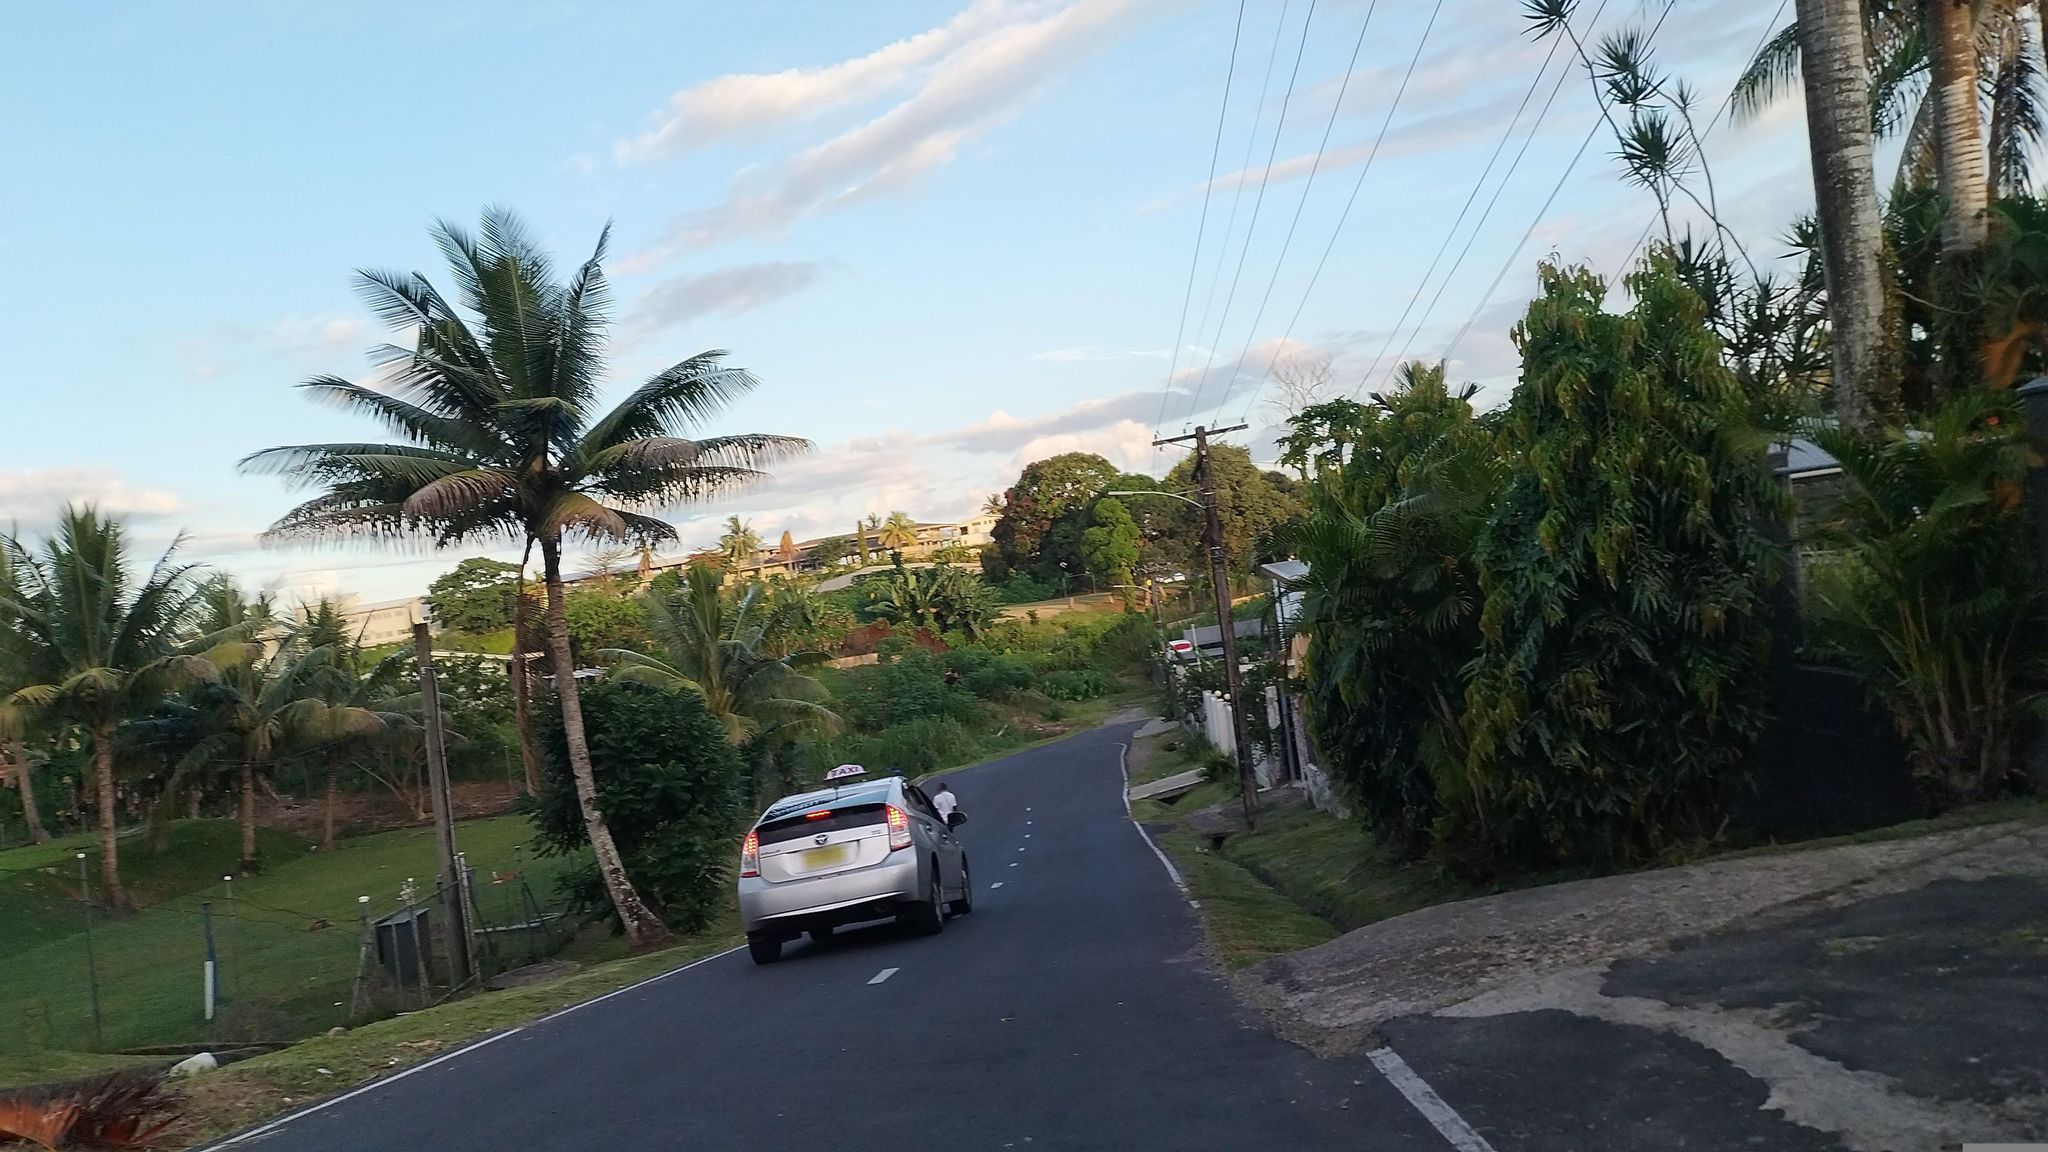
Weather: clear
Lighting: day
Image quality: good
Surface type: cycling surface
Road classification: unclassified, path
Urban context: urban centre
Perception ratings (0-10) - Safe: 8, Lively: 7.95, Beautiful: 9.06, Boring: 2.93, Depressing: 1.69, Wealthy: 5.86